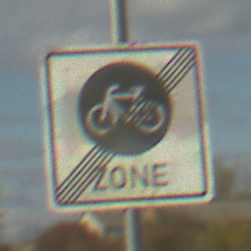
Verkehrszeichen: EndeFahrradzone
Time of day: MorningAfternoon
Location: Outdoor (RoadRail)
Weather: PartlyCloudy
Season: NotSpecified
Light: Natural